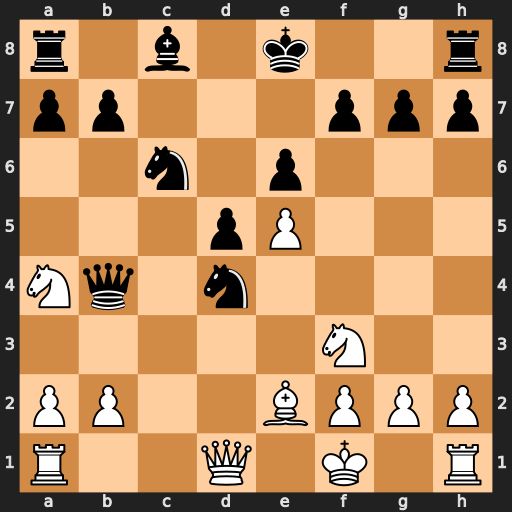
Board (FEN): r1b1k2r/pp3ppp/2n1p3/3pP3/Nq1n4/5N2/PP2BPPP/R2Q1K1R
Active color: w
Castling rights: kq
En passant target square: -
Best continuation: a3 Qe7 Nxd4